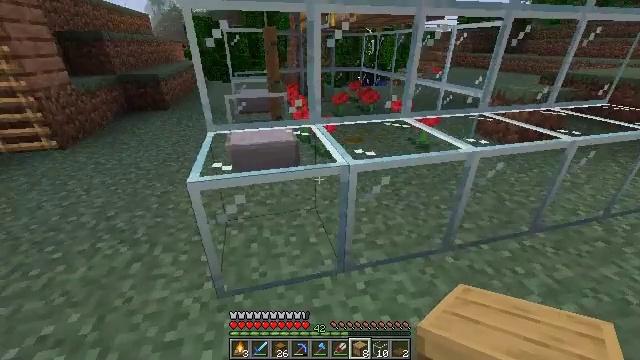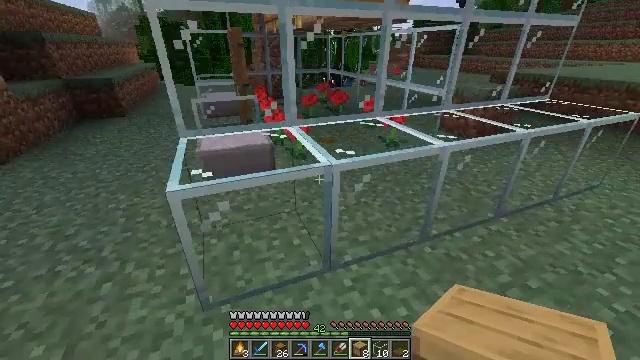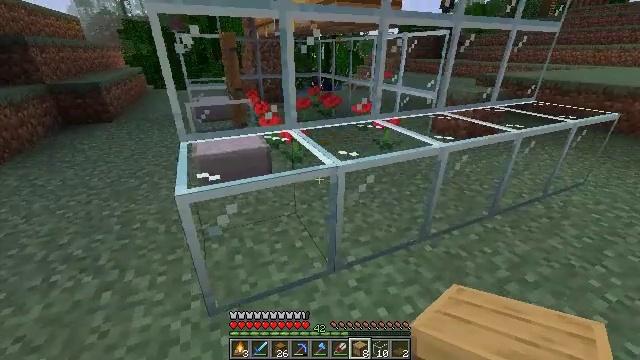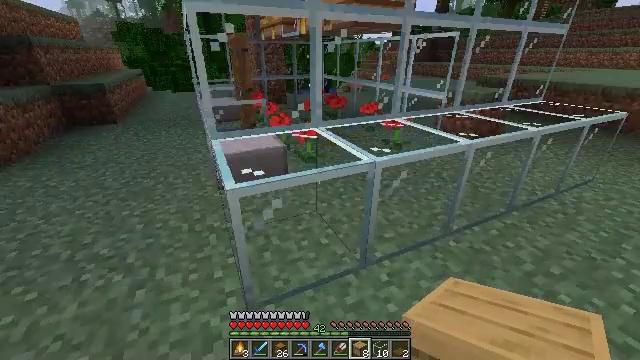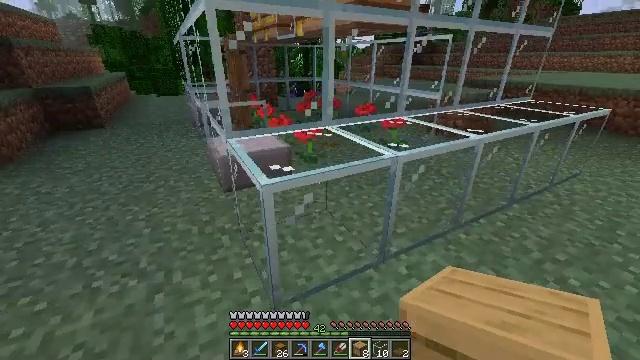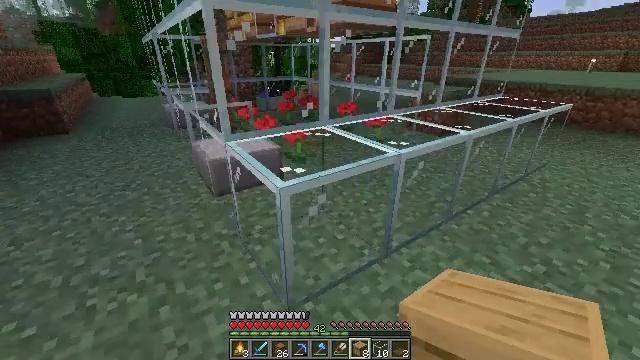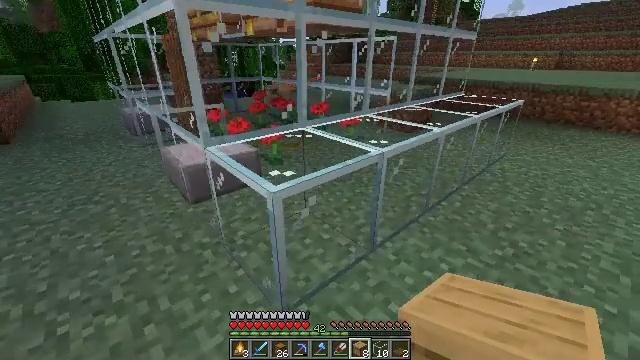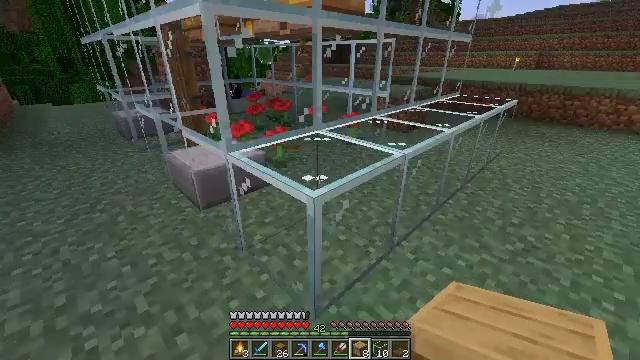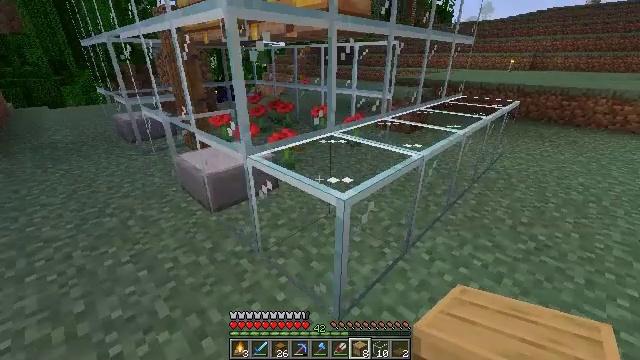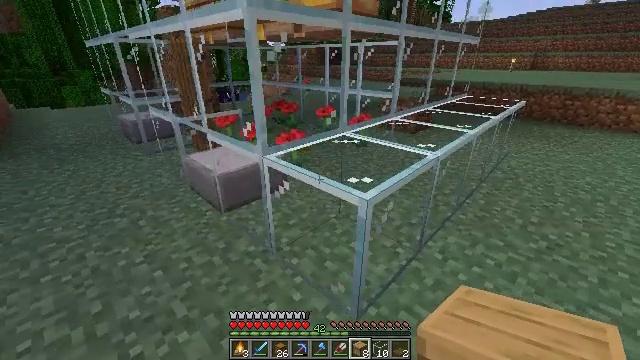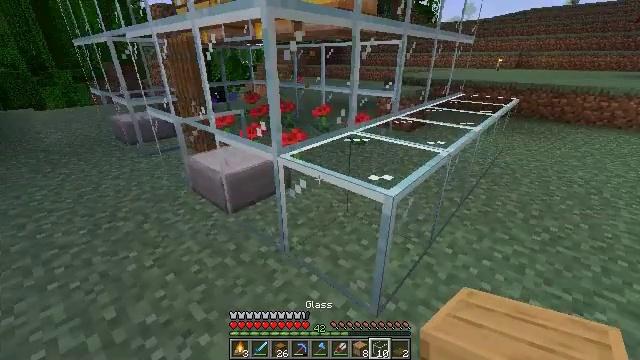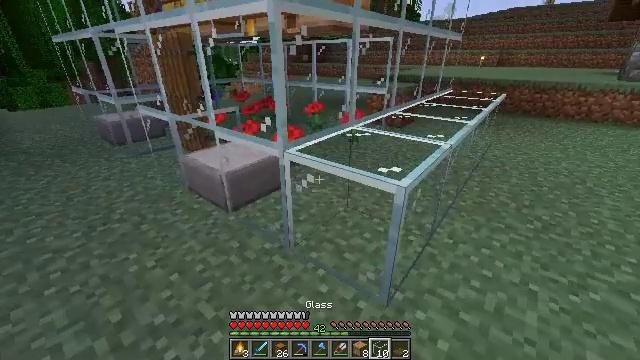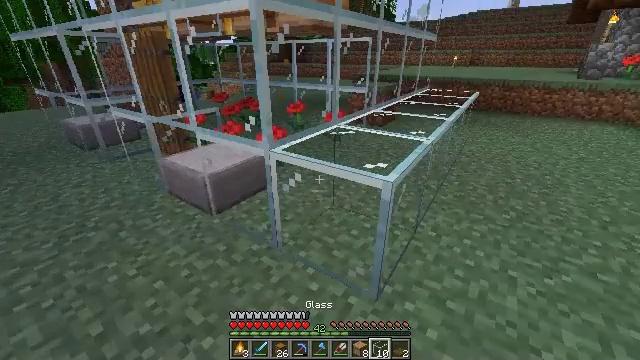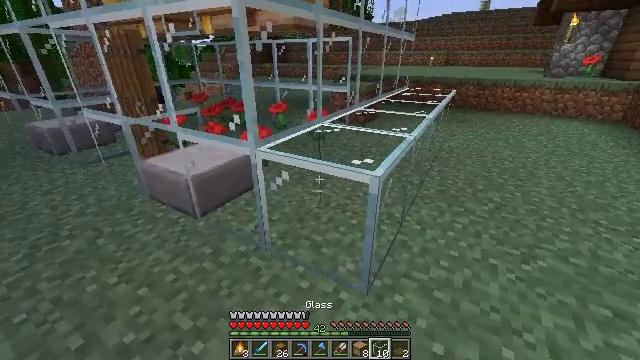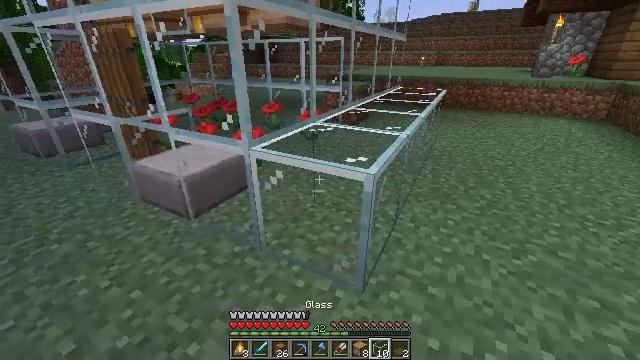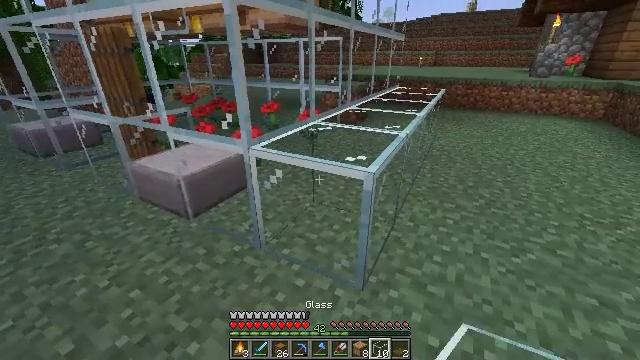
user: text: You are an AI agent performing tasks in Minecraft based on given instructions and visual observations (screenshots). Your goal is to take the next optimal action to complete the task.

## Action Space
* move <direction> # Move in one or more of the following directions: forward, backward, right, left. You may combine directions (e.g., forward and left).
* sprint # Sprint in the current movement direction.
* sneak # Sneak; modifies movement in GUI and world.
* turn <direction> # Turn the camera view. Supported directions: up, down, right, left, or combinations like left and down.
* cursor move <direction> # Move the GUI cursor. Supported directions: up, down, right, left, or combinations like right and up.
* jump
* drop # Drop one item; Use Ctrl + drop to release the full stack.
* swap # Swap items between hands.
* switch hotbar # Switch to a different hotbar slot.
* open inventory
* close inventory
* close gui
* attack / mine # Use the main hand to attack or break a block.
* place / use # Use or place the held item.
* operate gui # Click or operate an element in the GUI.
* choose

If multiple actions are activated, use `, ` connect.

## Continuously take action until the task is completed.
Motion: motion action
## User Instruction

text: Shatter the glass to collect it.
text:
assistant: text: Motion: move left, turn right
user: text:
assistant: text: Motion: move left, turn right
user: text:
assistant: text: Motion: move left, turn right
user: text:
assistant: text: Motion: move left, turn right
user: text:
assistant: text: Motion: move left, turn right
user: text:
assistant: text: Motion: move left, turn right
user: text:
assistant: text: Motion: move left, turn right
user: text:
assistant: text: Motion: move left, turn right
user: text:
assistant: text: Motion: move left
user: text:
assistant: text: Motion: turn right
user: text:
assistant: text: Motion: turn right
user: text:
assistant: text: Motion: turn right
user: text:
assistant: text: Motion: turn right
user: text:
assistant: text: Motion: turn right
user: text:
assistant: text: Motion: no_op
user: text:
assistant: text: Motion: no_op
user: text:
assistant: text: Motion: no_op
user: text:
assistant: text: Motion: no_op
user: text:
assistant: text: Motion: no_op
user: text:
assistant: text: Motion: no_op
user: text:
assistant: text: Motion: turn right
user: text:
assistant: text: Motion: no_op
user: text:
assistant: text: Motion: no_op
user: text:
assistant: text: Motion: no_op
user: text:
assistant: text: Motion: no_op
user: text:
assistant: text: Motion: no_op
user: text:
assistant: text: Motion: no_op
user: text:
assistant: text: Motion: no_op
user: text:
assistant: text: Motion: no_op
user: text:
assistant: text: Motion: no_op